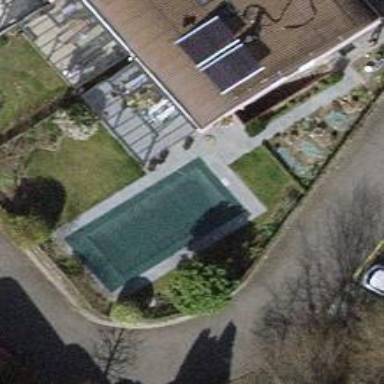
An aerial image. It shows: Swimming pool located in leisure land.